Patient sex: F
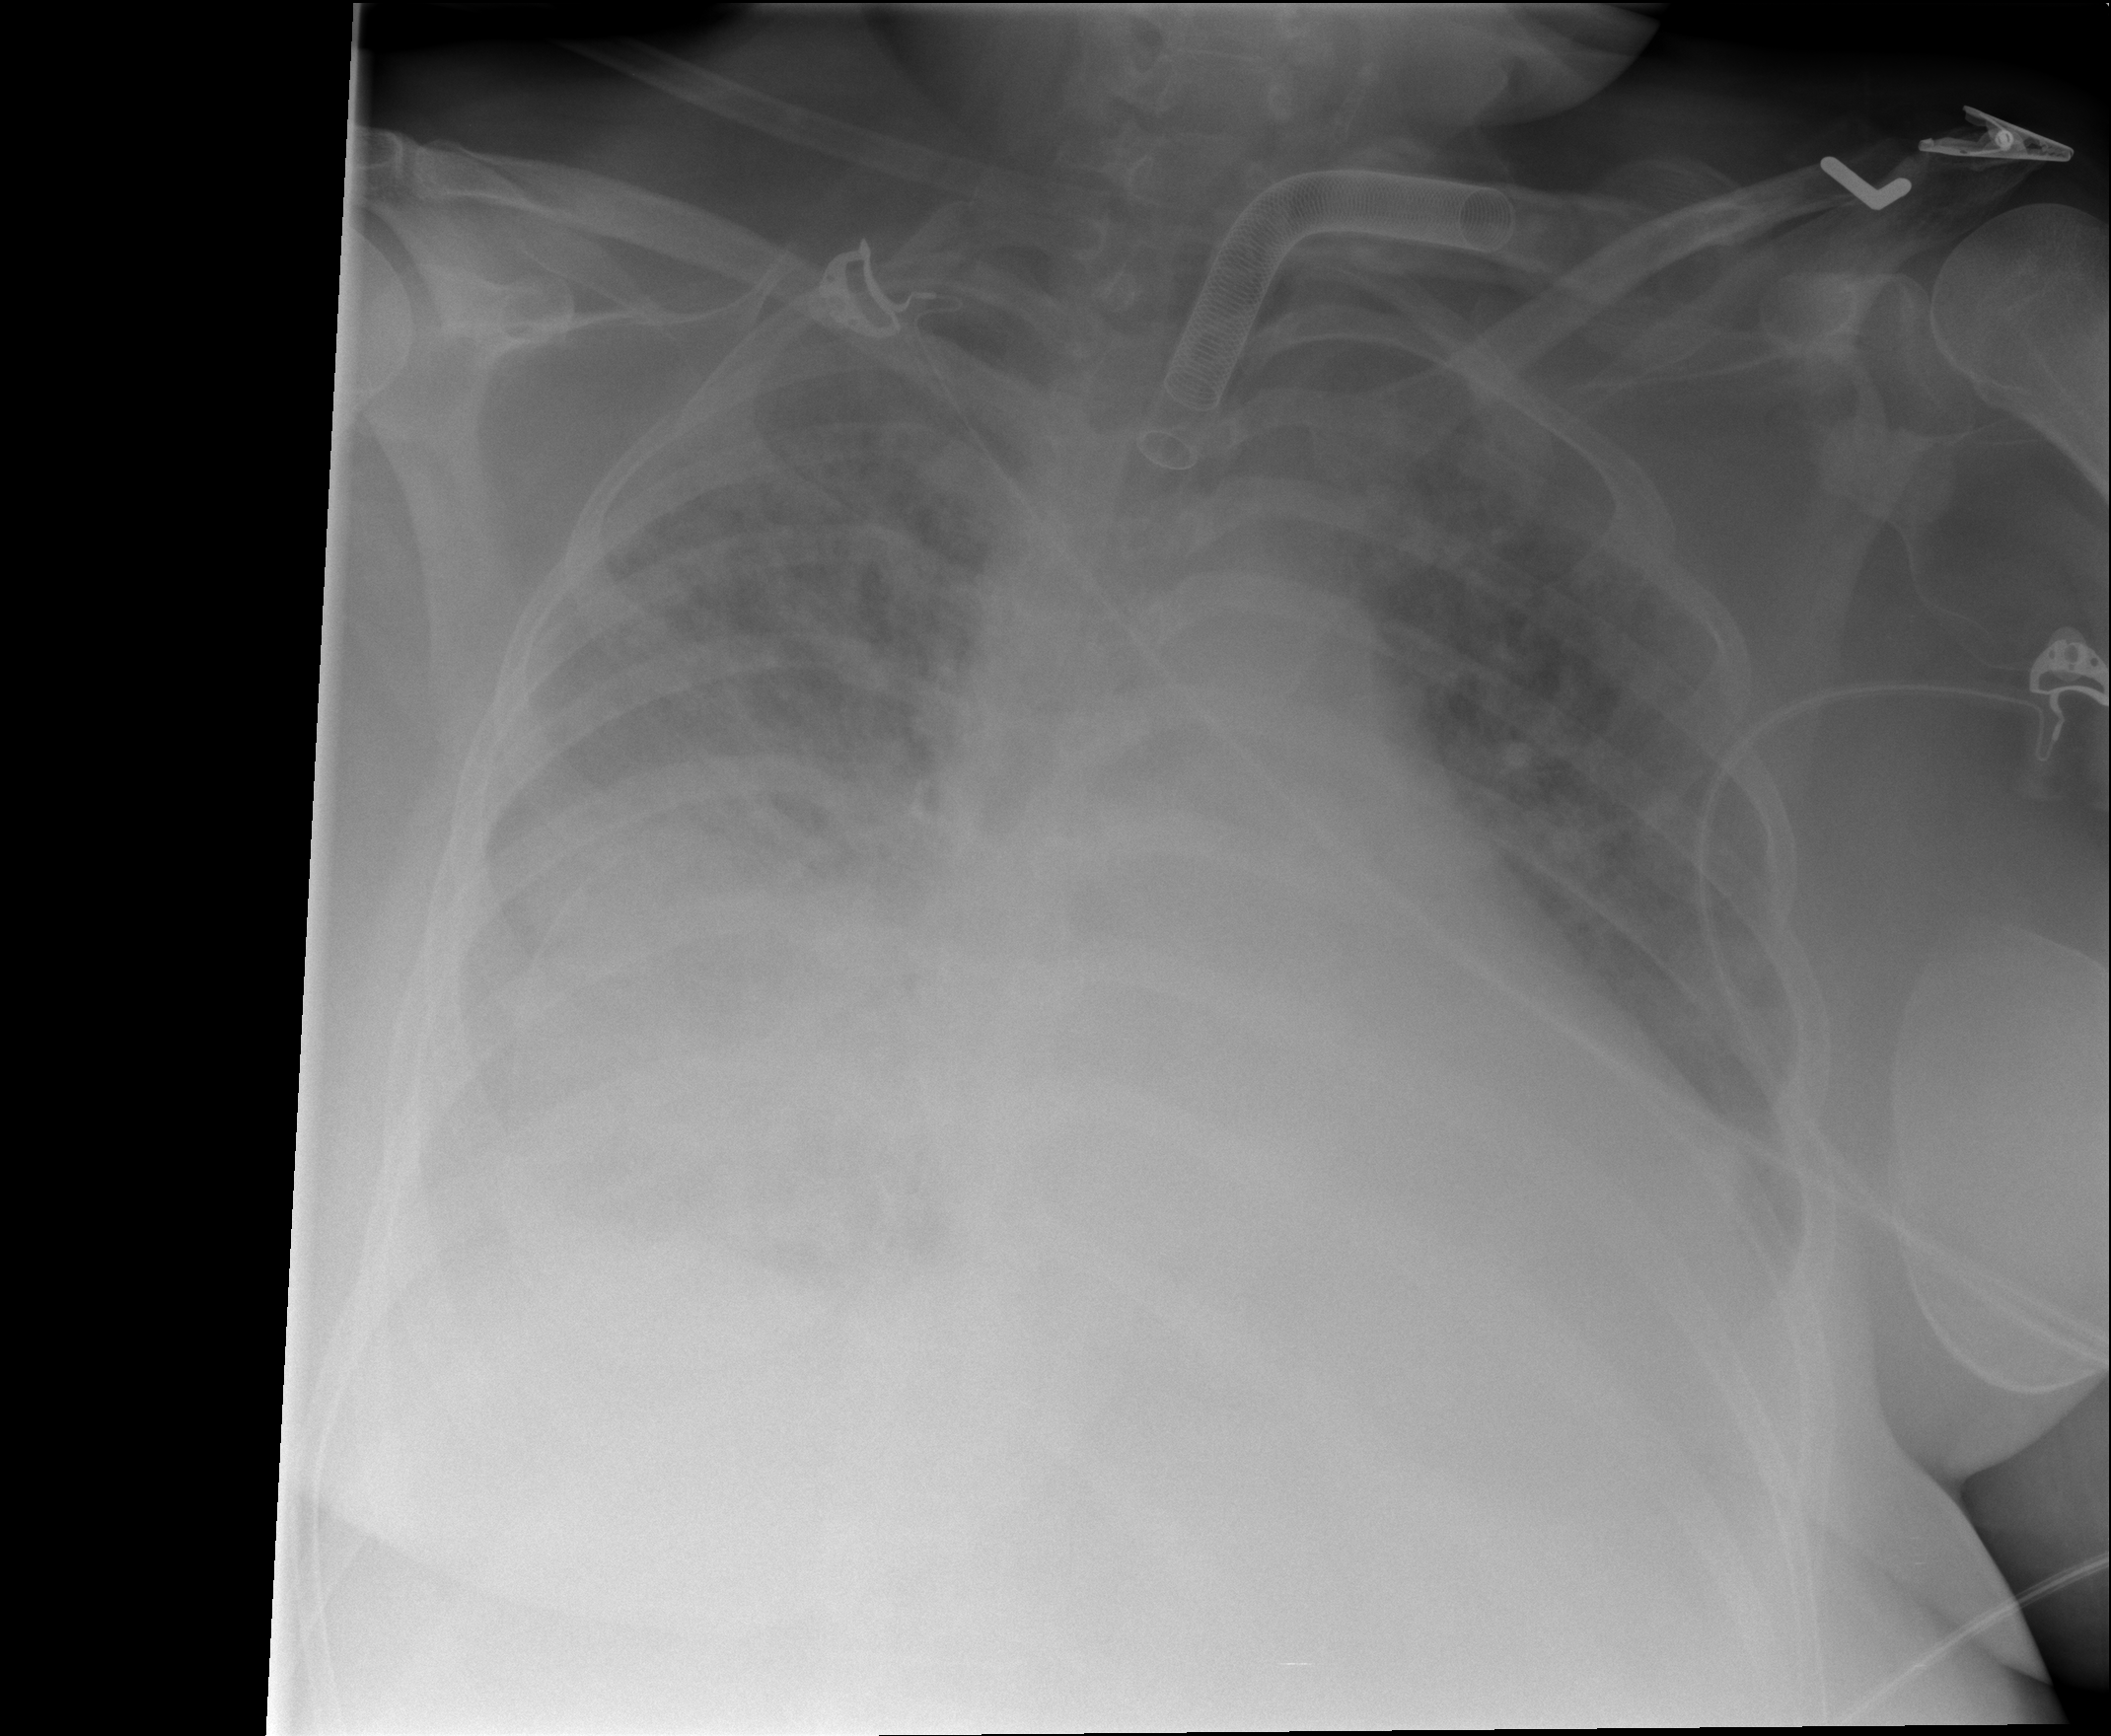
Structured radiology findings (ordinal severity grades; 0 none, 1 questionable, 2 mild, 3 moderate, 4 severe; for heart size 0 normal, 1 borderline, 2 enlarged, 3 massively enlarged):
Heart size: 2
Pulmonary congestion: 2
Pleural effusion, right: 2
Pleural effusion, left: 1
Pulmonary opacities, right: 3
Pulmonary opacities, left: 3
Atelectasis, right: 2
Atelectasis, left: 2